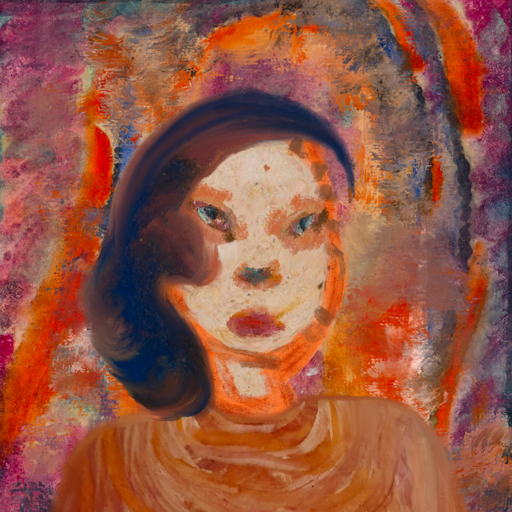
Background: Experience, Head And Neck Front: Rupkatha, Face Front: Boggyland, Bust: Pious_Lady, Hair Front: Mother_And_Son_Son, Head Accessory: Blank, Second Necklace: Blank, Necklace: Blank, Baby: Blank